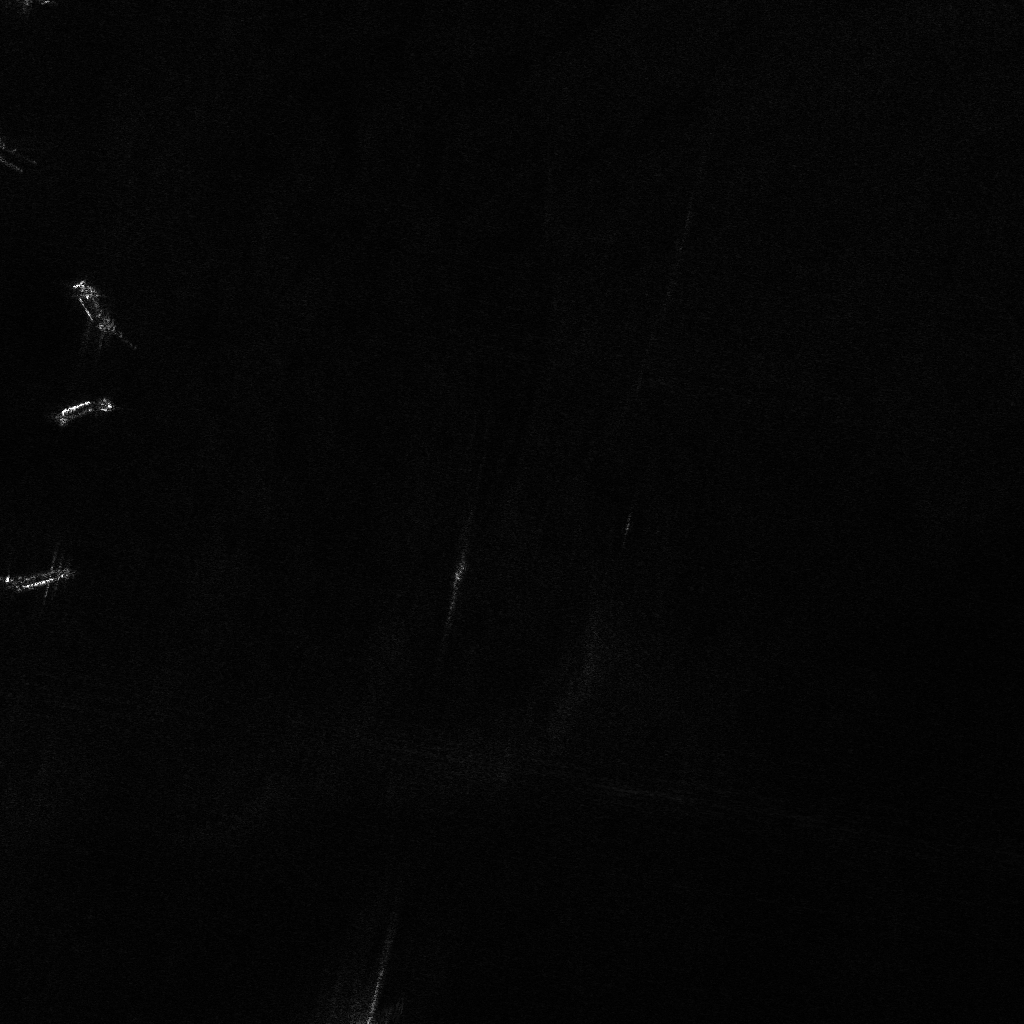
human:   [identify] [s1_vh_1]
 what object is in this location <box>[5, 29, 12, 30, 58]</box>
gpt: <ref>1 medium container at the top left</ref>